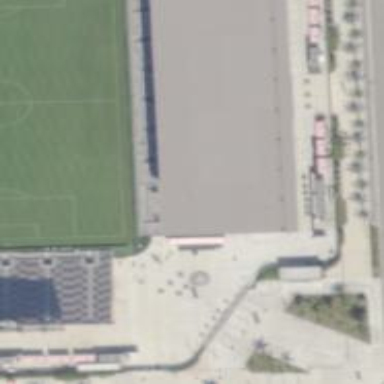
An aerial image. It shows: Stadium.